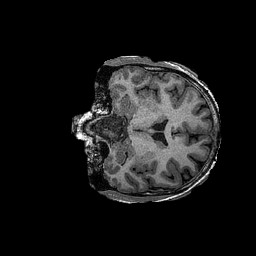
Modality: T1w
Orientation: coronal
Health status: ill
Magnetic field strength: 3 T